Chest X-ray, PA view. Patient: 70 years old, sex F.
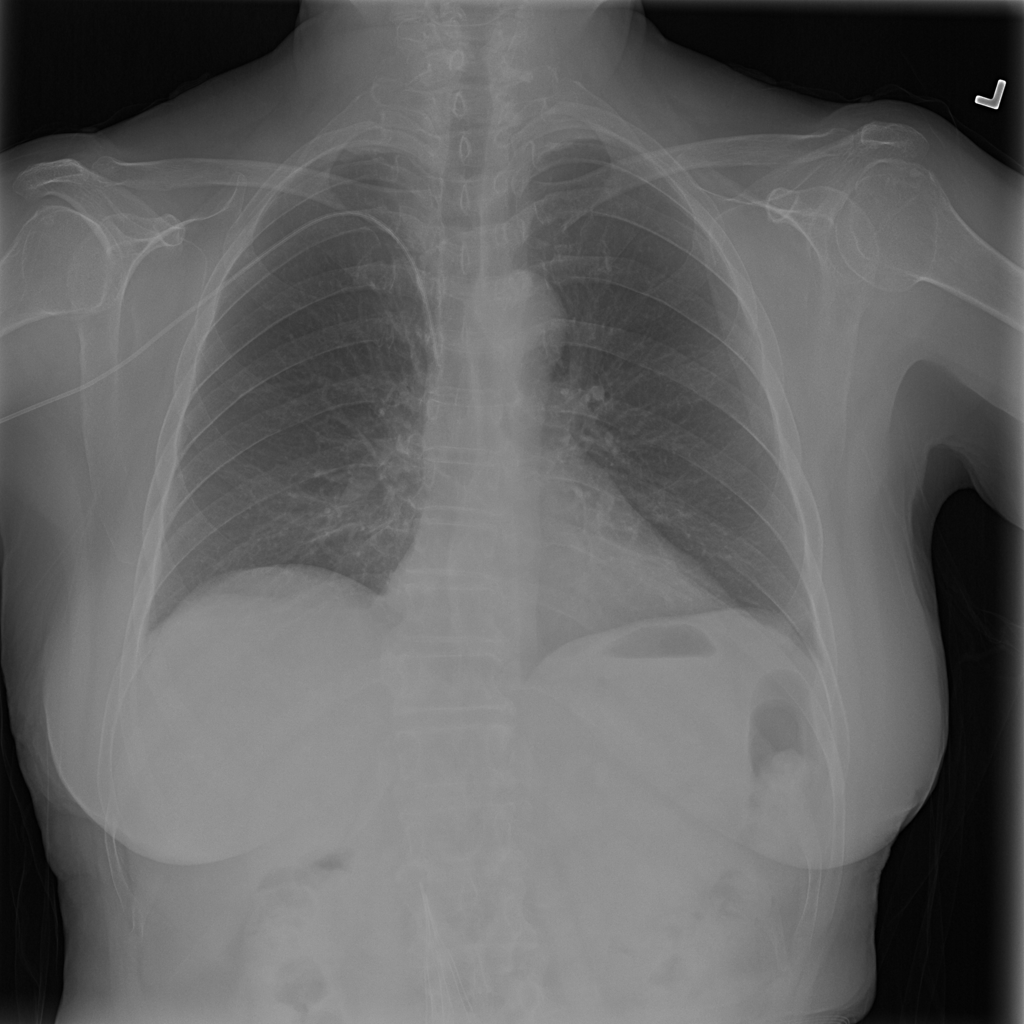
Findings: No Finding